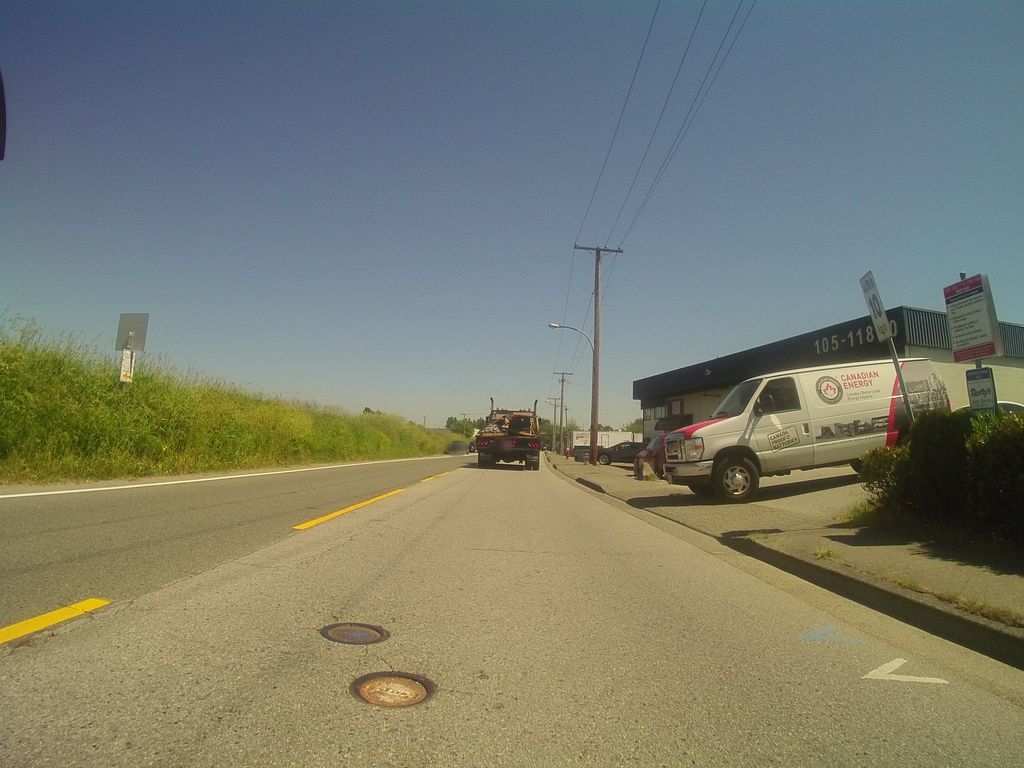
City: vancouver